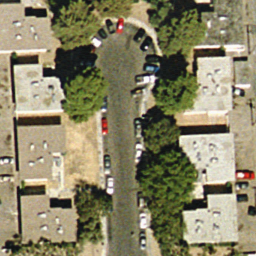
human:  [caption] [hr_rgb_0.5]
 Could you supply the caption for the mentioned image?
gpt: It is a dense residential area with lots of houses arranged neatly .

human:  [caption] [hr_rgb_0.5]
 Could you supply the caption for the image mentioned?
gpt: This is a dense residential area with houses and roads .

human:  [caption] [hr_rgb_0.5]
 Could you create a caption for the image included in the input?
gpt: Lots of houses arranged neatly and a road goes through them .

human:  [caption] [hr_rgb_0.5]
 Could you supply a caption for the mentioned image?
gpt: There are lots of houses arranged neatly and a road goes through them .

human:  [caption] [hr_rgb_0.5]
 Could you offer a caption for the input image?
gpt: Lots of houses arranged neatly and a road goes through them with many cars and plants on the roadside .